Question: How can I create a 'UIButton' with a background image which is composed by:
1. A fixed left cap
2. A fixed right cap
3. A number of middle images placed one after the other to fill all the available space
like in the example below?

I did not realize that in the center there are no repeated images, but only a streched one. See the accepted answer.
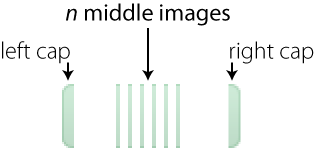
Answer: As far as I know it cannot be done. What you can do is stretch an image, but you cannot add n middle images.
The code for adding a stretchable image in between is
'''
//Create an image - Where UIEdgeInsets is in top left bottom right
UIImage* buttonImage = [[UIImage imageNamed:@"button.png"] resizableImageWithCapInsets:UIEdgeInsetsMake(0, 16, 0, 16)];
// Create a custom buttom
UIButton *myButton = [UIButton buttonWithType:UIButtonTypeCustom];
myButton.frame = CGRectMake(0, 0, 100, buttonImage.size.height);
[myButton setBackgroundImage:buttonImage forState:UIControlStateNormal];
[myButton setTitle:@"Button" forState:UIControlStateNormal];
//Add it to view - if it is a view controller self.view
[self addView:myButton];
'''
From Apple's <URL>:
> "You use this method to add cap insets to an image or to change the existing cap insets of an image. [...] During scaling or resizing of the image, areas covered by a cap are not scaled or resized. Instead, the pixel area not covered by , left-to-right and top-to-bottom, to resize the image."
You can read more about it at <URL>